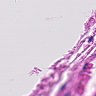
Metastatic tissue present: no